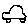
Label: car